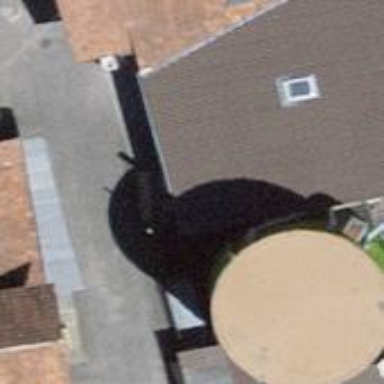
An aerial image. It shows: Silo building.